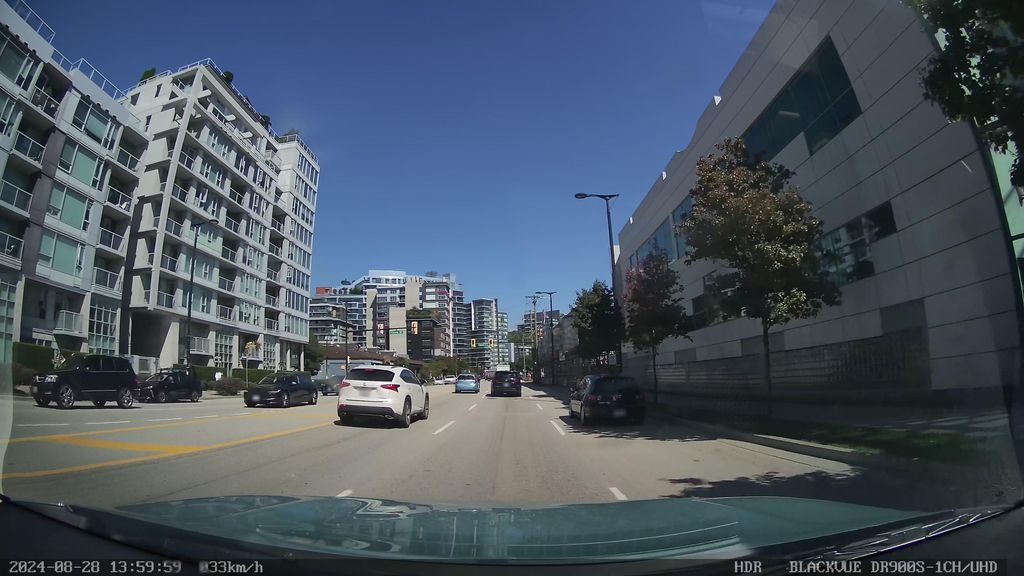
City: vancouver